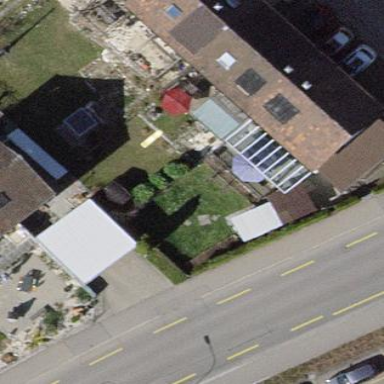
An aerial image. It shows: Terrace building.